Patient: sex M, age 37
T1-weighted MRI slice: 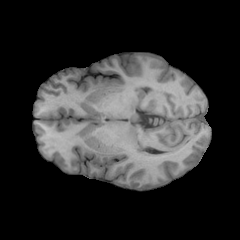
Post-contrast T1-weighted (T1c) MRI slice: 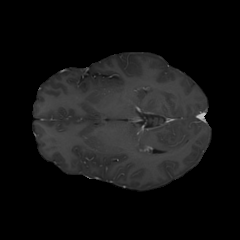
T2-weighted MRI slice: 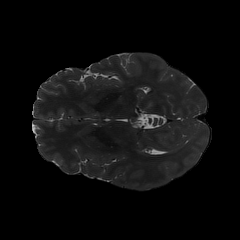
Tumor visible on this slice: no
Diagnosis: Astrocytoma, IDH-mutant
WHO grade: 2